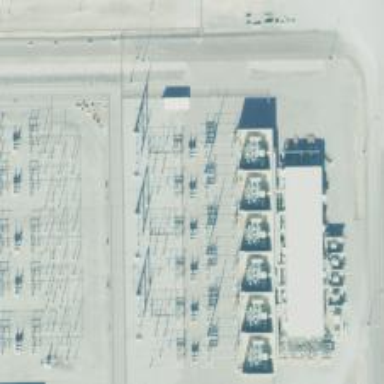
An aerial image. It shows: Switch used for power control.